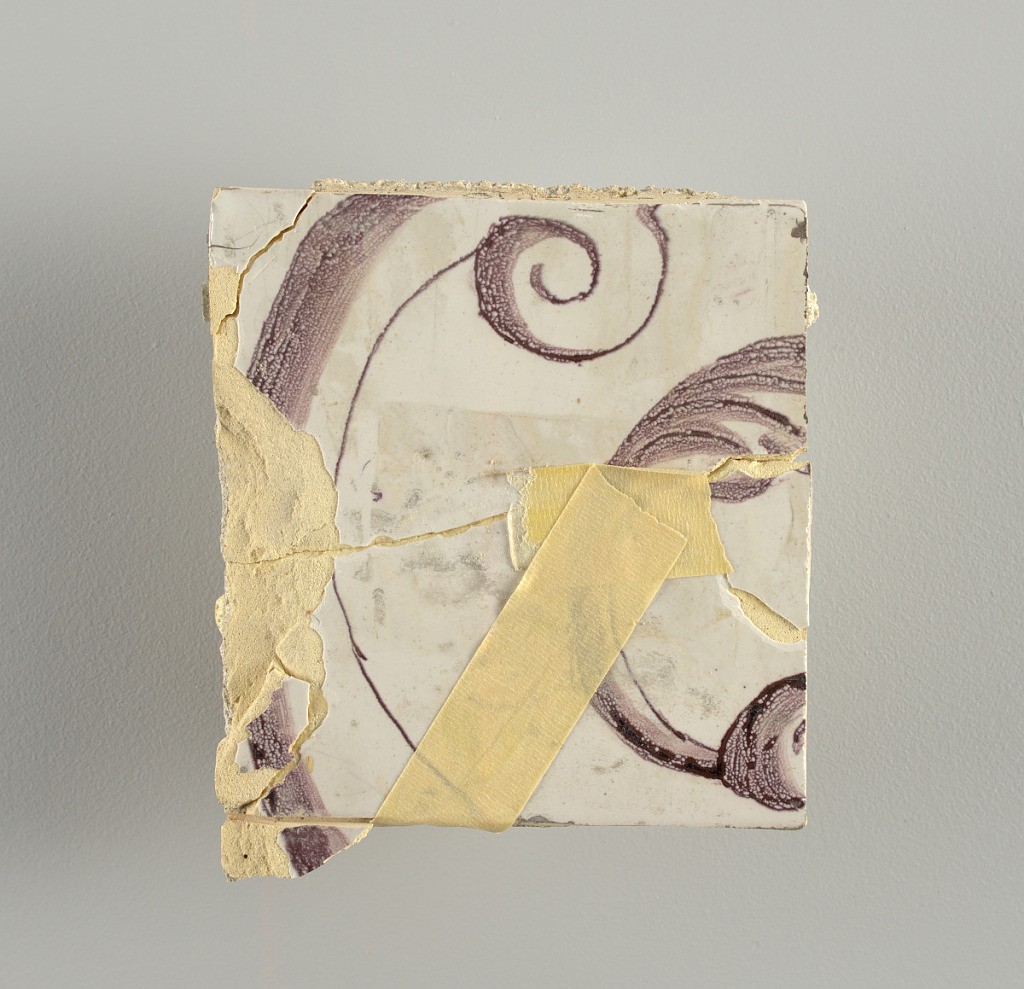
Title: Tile wall facing
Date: ca. 1725
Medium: Tin-glazed earthenware, underglaze
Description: Horizontal rectangle.  Thirty tiles wide and twenty-three tiles high with opening for fireplace eleven tiles wide and ten high.  Foliage arabesques disposed about three vertical axes from which are emphazised by urns at center and right, and at left by the figure of a standing woman carrying an infant on her arm and accompanied by two children.